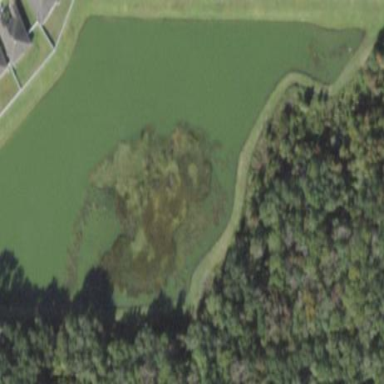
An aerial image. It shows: Reservoir of natural water.